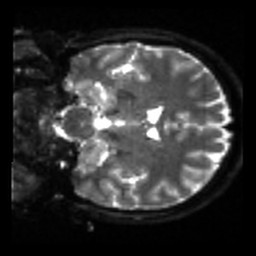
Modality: sbref
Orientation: coronal
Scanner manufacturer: siemens
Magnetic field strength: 3 T
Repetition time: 4 s
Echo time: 0.0594 s